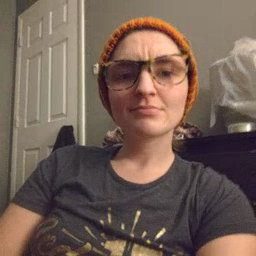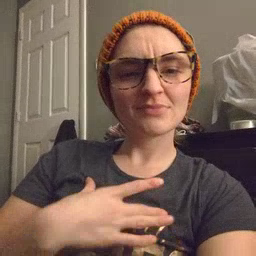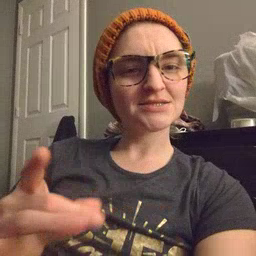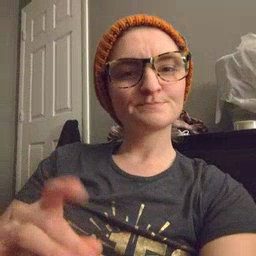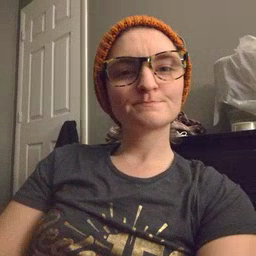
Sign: like